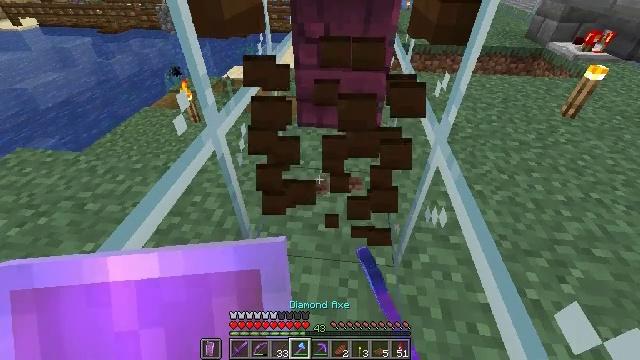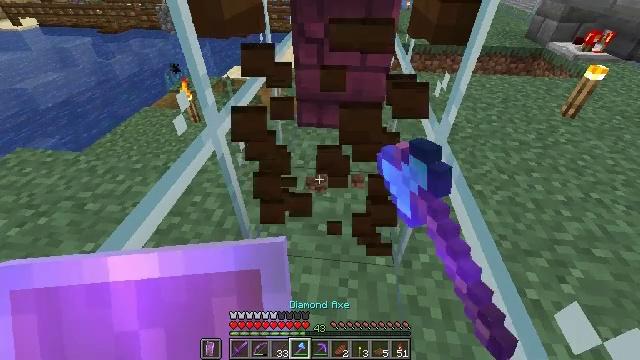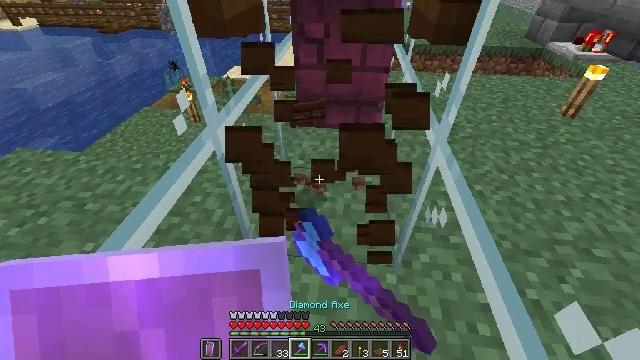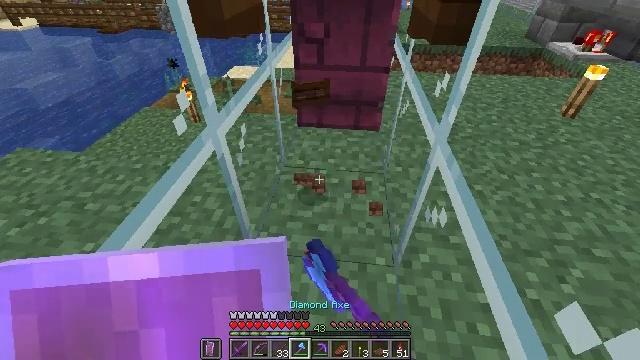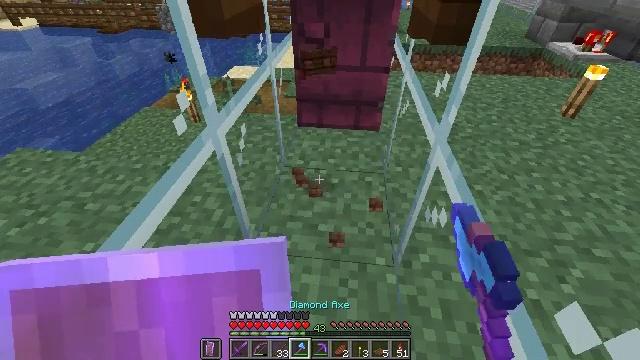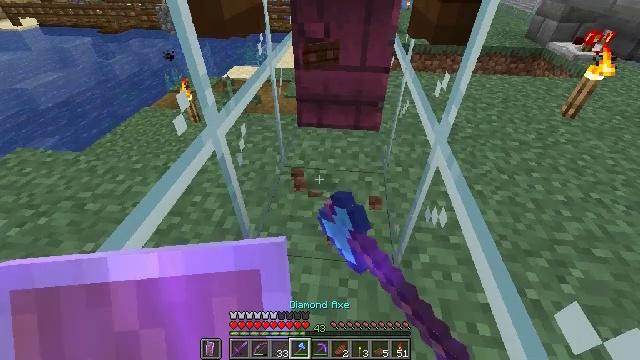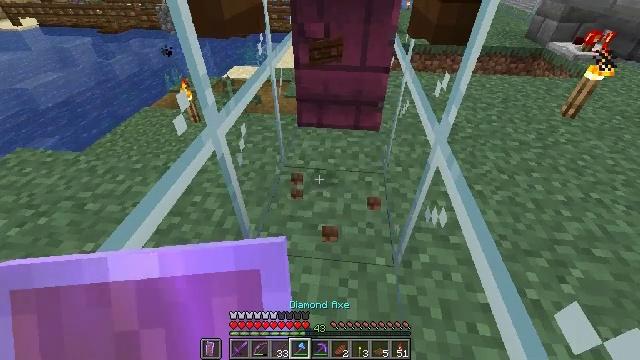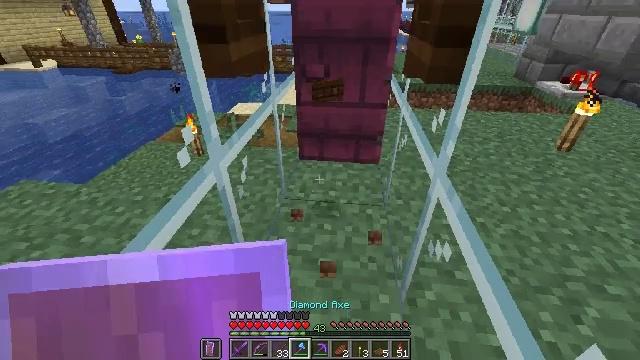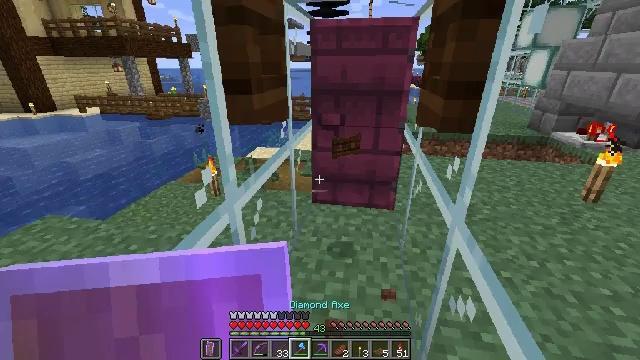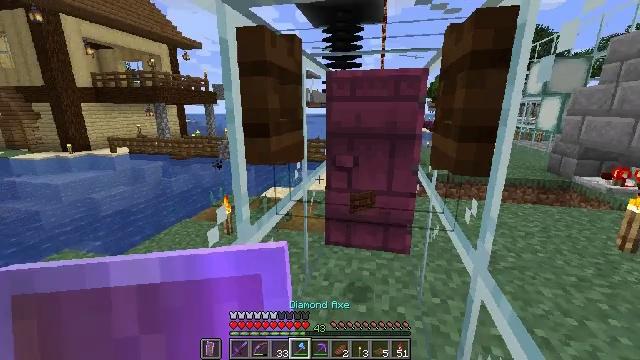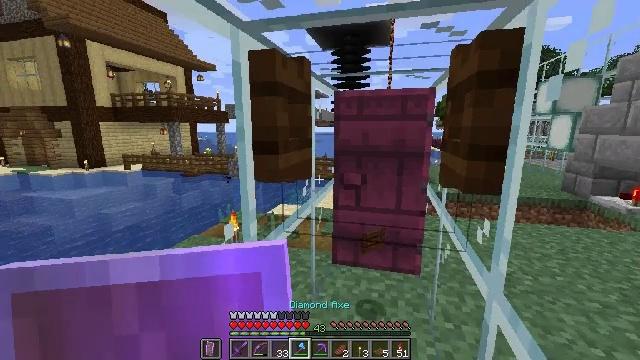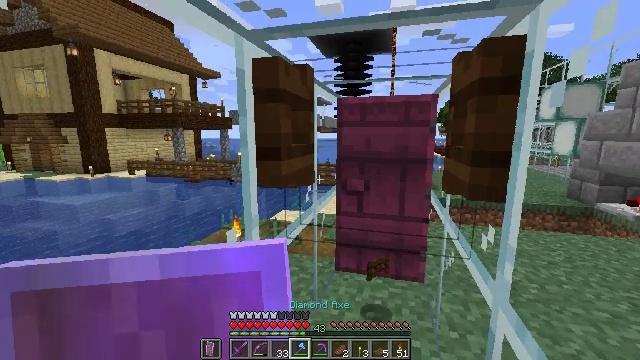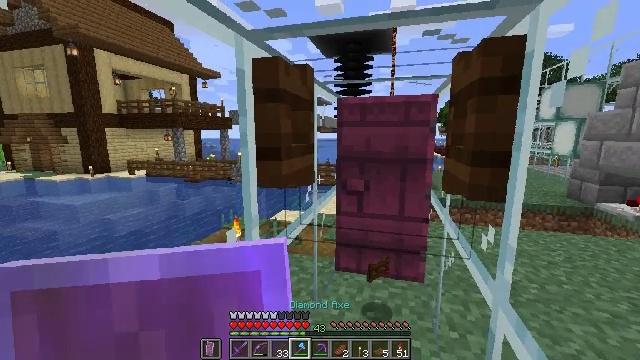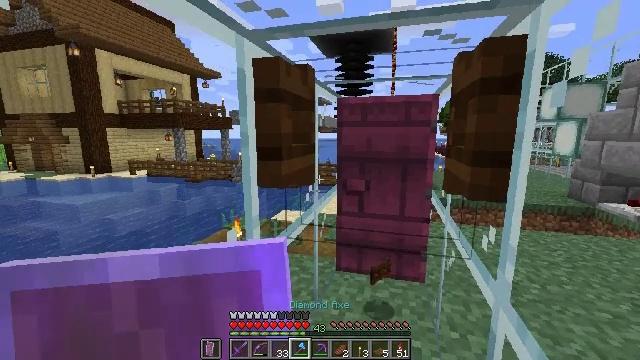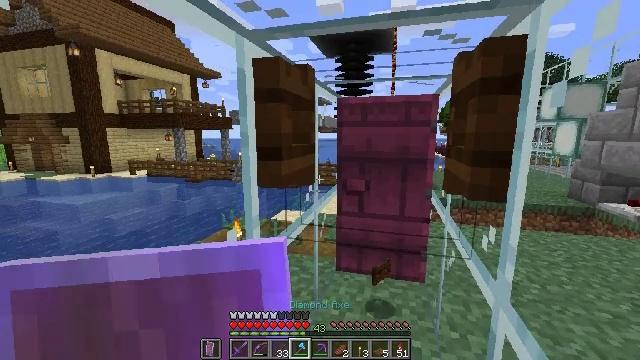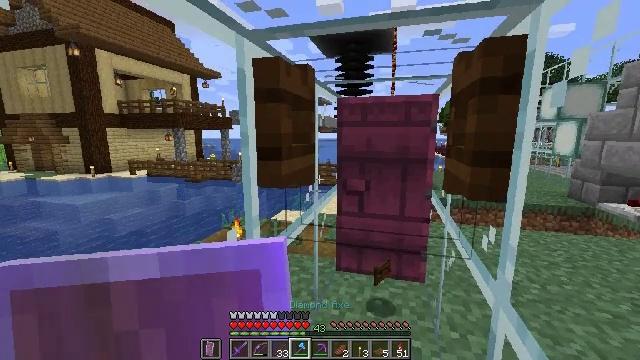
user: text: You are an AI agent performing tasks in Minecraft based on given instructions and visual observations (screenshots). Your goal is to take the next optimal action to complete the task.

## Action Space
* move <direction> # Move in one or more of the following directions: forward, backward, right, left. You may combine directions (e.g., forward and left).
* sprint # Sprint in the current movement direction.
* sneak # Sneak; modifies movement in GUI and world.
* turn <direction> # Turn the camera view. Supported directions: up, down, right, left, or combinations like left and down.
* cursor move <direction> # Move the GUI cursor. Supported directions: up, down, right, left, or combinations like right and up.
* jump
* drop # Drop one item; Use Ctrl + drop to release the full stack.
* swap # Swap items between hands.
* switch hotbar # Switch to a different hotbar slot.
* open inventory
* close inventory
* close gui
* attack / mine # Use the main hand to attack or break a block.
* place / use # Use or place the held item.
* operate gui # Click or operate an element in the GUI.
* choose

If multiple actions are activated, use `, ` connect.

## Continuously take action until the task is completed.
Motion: motion action
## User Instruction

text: Break the dark oak fence gate.
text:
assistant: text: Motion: attack / mine
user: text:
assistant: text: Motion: attack / mine
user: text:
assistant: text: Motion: attack / mine
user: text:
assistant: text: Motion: attack / mine
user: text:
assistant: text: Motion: no_op
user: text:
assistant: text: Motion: no_op
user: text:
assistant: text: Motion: turn up
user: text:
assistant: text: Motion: turn left and up
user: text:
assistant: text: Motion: turn left and up
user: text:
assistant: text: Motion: turn left and up
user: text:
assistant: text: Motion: turn up
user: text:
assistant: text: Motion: no_op
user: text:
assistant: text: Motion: no_op
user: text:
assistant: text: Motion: no_op
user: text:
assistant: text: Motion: no_op
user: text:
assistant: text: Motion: no_op
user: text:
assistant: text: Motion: no_op
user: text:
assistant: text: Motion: no_op
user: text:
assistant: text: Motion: no_op
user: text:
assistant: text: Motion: turn up
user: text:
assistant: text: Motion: turn up
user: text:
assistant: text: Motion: no_op
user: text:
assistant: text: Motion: attack / mine
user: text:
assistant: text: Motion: attack / mine
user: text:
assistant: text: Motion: attack / mine
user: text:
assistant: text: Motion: attack / mine
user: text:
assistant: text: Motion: attack / mine
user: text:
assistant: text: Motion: attack / mine
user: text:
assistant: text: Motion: attack / mine